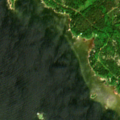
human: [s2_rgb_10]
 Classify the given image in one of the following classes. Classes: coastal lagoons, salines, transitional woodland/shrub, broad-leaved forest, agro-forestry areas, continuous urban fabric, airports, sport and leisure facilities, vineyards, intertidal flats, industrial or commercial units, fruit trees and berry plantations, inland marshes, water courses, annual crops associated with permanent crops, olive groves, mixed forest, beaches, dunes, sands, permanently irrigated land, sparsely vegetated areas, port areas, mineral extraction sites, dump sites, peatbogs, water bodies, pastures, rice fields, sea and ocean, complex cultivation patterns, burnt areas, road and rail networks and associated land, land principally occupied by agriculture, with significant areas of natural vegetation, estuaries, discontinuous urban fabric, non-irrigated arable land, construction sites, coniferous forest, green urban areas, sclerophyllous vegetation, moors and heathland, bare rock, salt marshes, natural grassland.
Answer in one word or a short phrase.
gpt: mixed forest, sea and ocean